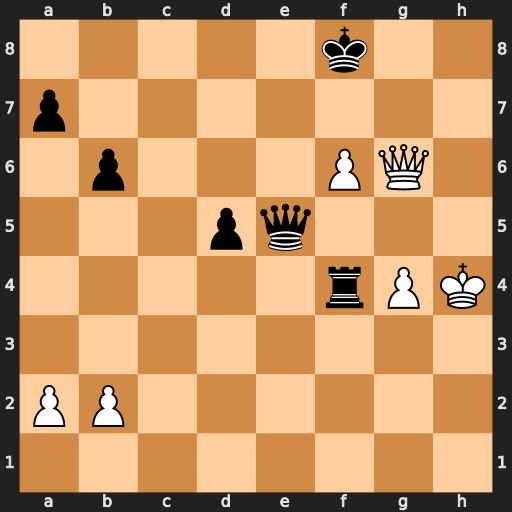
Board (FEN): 5k2/p7/1p3PQ1/3pq3/5rPK/8/PP6/8
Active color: w
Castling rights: -
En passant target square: -
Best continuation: Qg7+ Ke8 f7+ Rxf7 Qxe5+